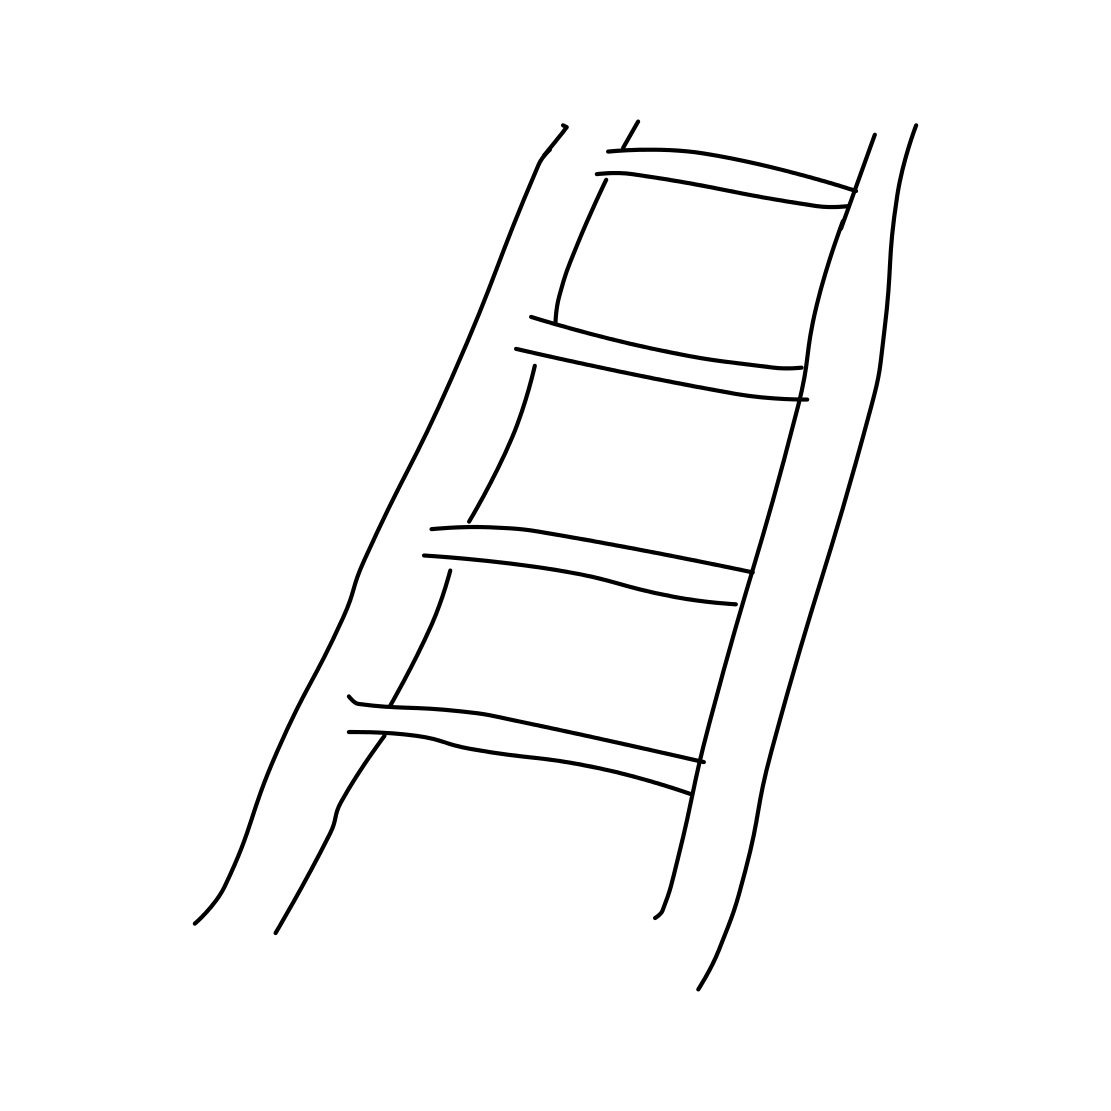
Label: ladder